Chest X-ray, PA view. Patient: 24 years old, sex M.
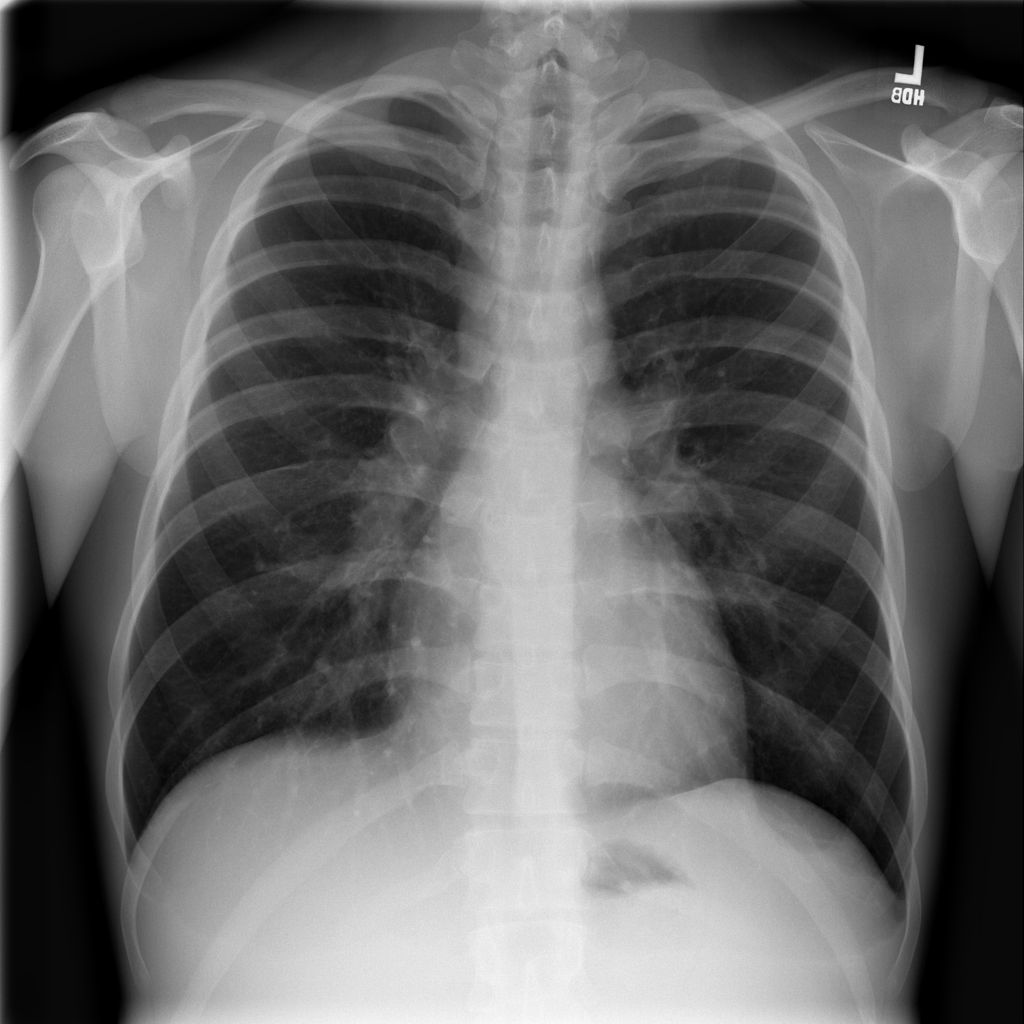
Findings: No Finding